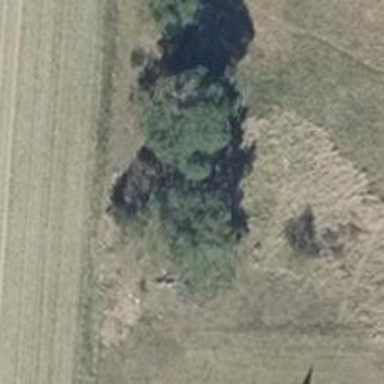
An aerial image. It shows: Deciduous broadleaved tree.